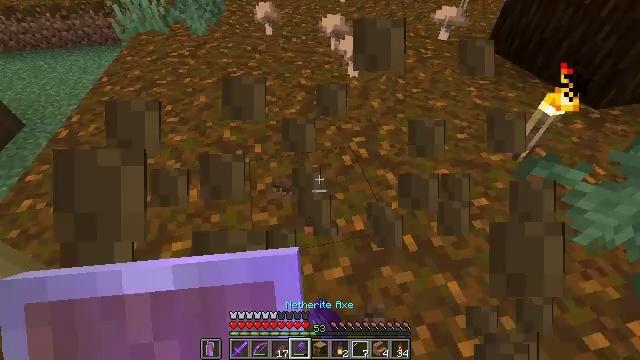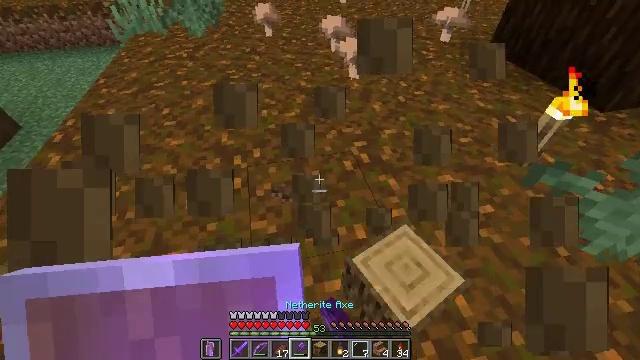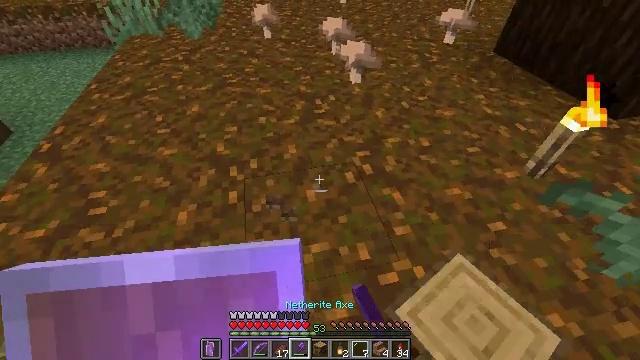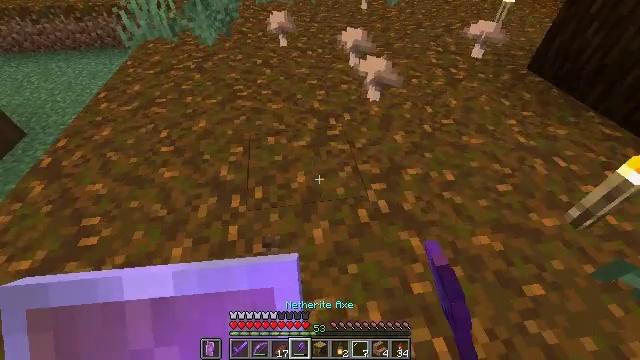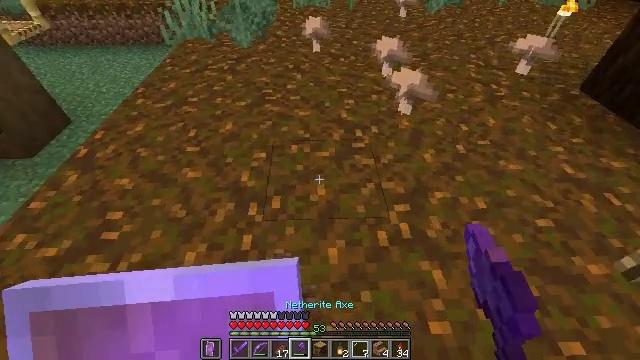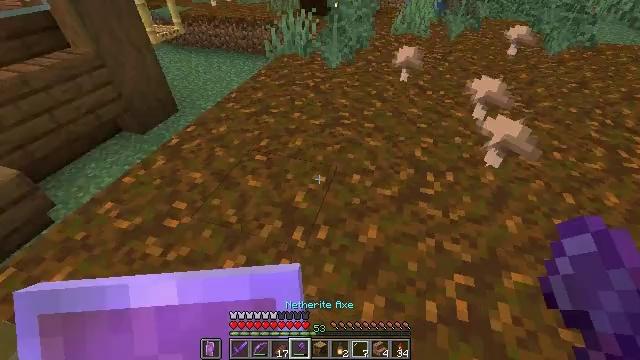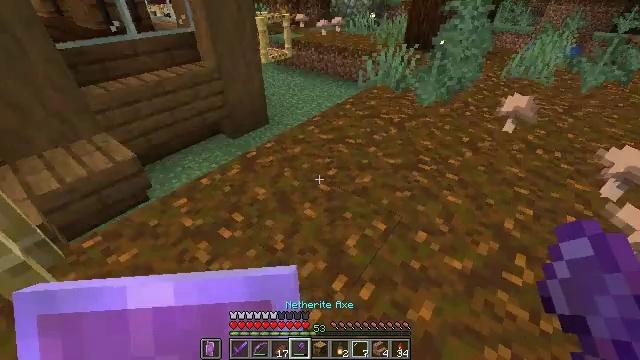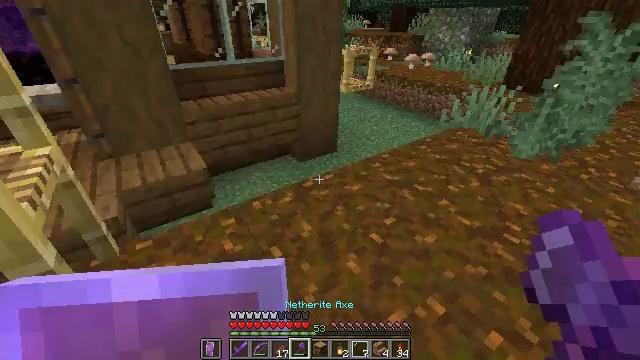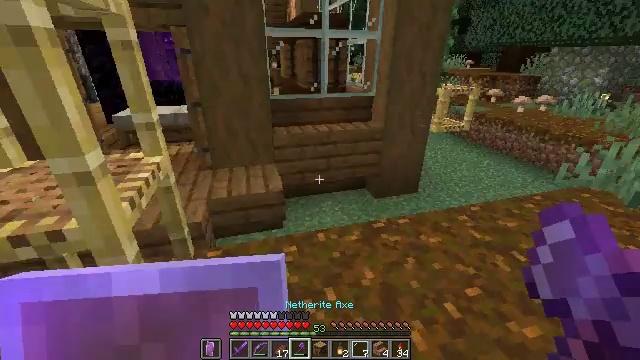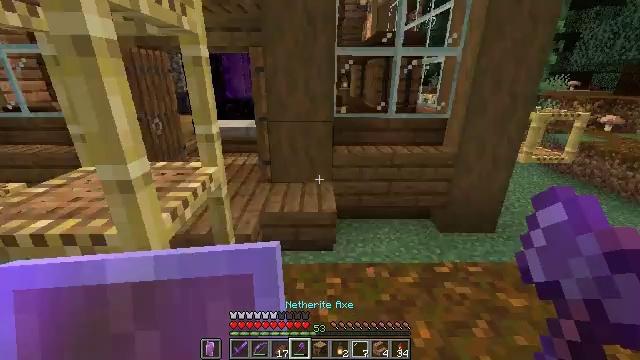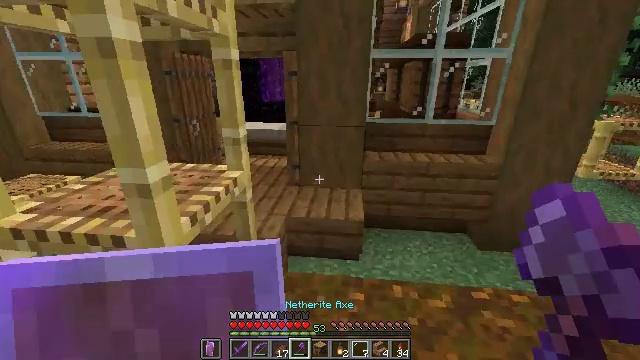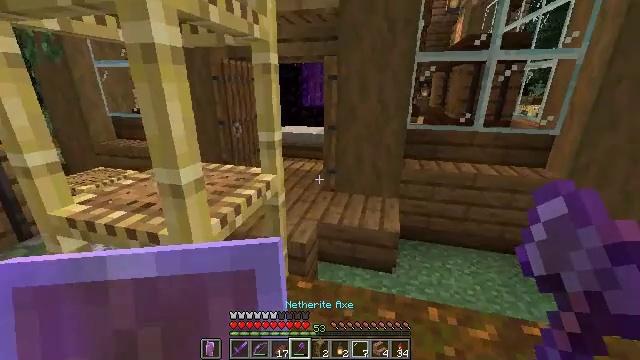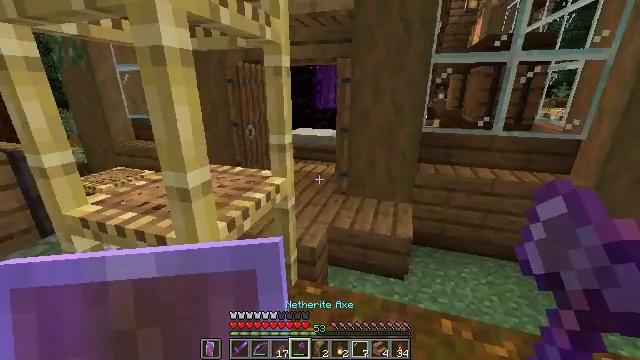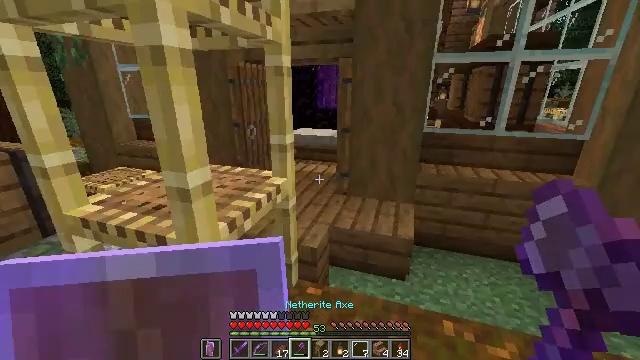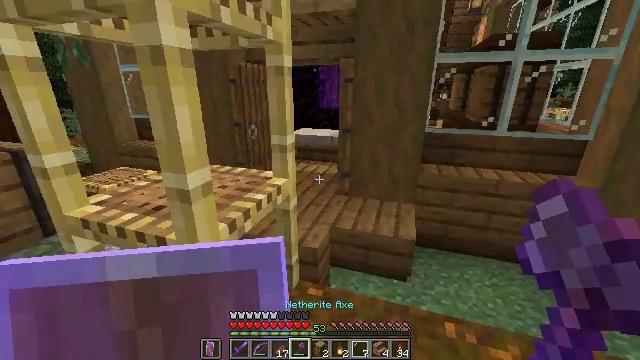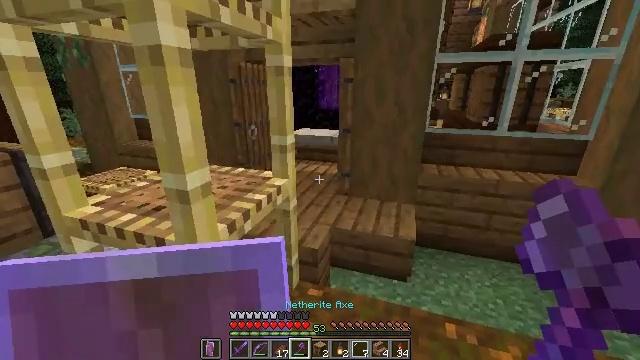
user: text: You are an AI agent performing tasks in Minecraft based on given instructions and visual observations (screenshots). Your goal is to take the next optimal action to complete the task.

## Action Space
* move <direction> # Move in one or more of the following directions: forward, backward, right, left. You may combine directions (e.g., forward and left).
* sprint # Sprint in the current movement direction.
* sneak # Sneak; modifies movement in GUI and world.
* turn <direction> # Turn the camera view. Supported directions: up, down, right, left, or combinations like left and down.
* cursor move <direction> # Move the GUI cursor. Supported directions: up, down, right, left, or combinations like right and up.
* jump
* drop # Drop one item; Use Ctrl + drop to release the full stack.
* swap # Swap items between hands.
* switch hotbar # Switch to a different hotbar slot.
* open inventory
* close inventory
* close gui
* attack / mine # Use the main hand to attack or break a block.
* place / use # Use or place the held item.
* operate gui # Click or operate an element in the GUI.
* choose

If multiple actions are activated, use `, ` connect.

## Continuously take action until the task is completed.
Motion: motion action
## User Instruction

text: Collect dark oak slab for reuse.
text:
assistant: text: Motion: move forward
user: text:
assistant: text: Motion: move forward
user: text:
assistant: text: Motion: move forward, turn left
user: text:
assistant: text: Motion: move forward, turn left
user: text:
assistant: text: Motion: move forward, turn left and up
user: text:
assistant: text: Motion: move forward, turn left and up
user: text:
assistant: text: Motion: move forward, turn left and up
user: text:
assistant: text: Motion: move forward, turn left and up
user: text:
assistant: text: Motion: move forward, turn left and up
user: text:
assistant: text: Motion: turn left
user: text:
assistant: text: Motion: turn left
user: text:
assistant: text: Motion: turn left
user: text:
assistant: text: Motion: no_op
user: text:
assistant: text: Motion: no_op
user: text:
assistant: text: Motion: no_op
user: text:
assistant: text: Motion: move left
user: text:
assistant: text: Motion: move left
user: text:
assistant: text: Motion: move left
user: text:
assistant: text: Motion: move left
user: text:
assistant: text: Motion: move left
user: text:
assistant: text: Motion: move left
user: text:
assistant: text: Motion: move left, turn left
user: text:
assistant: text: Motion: move left, turn left
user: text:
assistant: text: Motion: move forward and move left, turn left and down
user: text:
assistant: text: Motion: move forward, turn left and down
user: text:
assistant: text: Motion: move forward
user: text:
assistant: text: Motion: move forward
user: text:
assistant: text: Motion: move forward
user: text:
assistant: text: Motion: no_op
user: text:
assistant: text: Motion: no_op